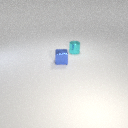
small cyan metal cylinder to the right of small blue metal cube